Field crop: maize
Growth stage: 2
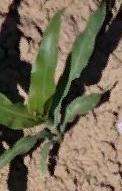
Species: maize